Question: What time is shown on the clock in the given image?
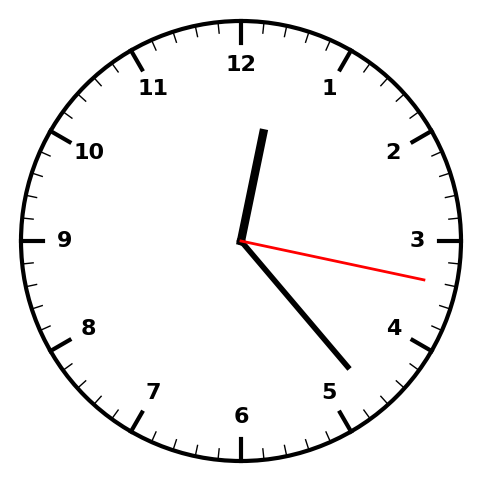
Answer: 12:23:17